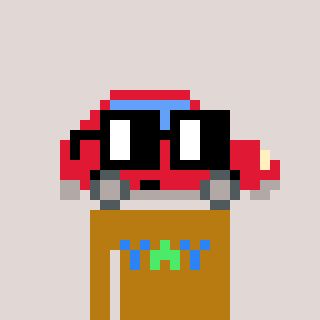
a pixel art character with square black glasses, a car-shaped head and a gold-colored body on a warm background